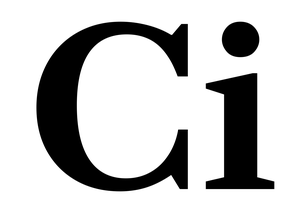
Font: LibreCaslonText_Bold